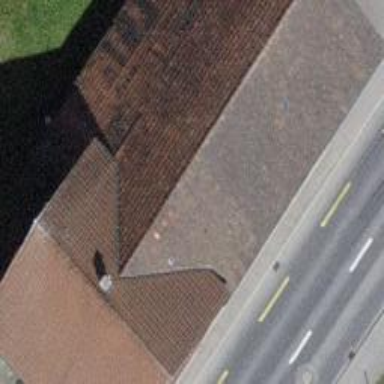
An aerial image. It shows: Simple and straightforward house.